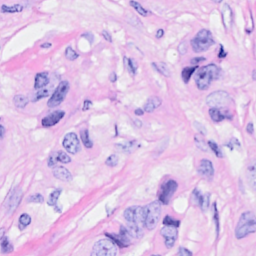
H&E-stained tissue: Breast